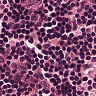
Metastatic tissue present: no